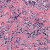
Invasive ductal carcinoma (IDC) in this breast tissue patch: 1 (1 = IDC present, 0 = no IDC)